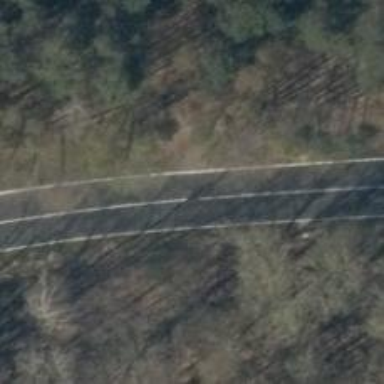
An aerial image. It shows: Secondary road with asphalt surface.